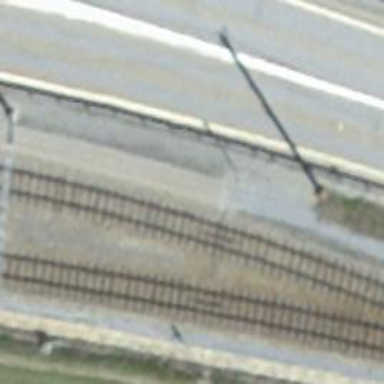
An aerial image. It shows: Narrow-gauge railway siding with 1 track. The track is electrified with contact line.